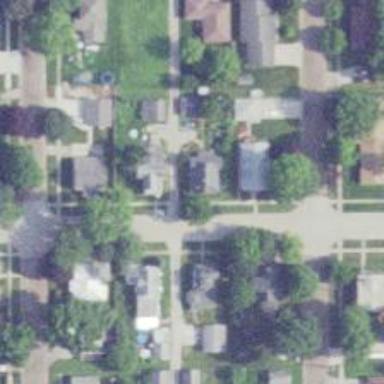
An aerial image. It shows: Alley classified as service road.